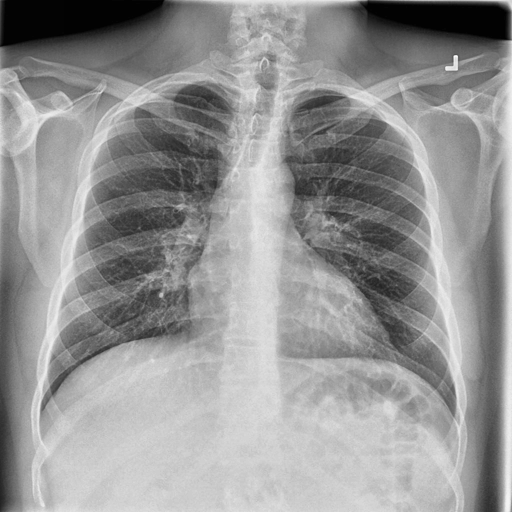
Finding: NORMAL